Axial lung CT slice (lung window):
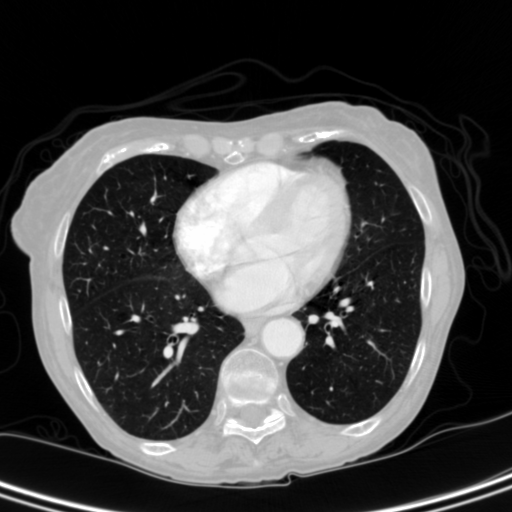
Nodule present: no